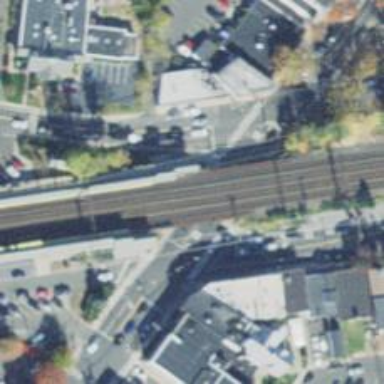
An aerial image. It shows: Bridge over electrified railway with contact line.